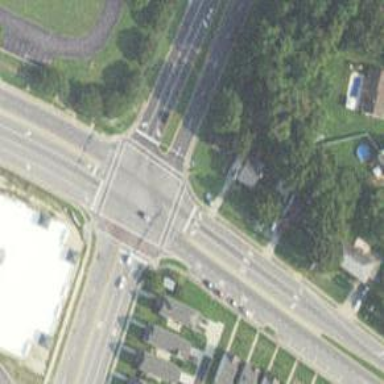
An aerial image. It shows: Marked crossing on the road.